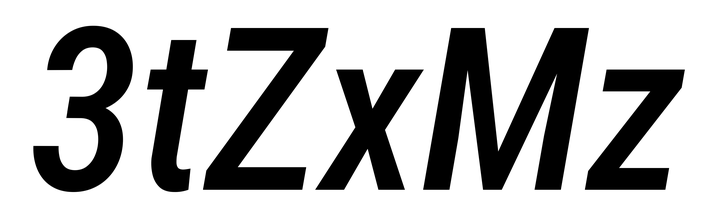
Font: Roboto-Italic_Condensed_Medium_Italic